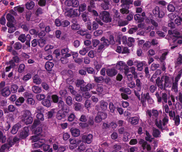
Tumor epithelial tissue: yes
Tumor-associated stroma tissue: no
Normal tissue: no